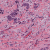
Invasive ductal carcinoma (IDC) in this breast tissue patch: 1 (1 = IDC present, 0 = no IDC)